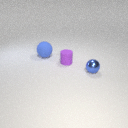
large blue rubber sphere behind small blue metal sphere